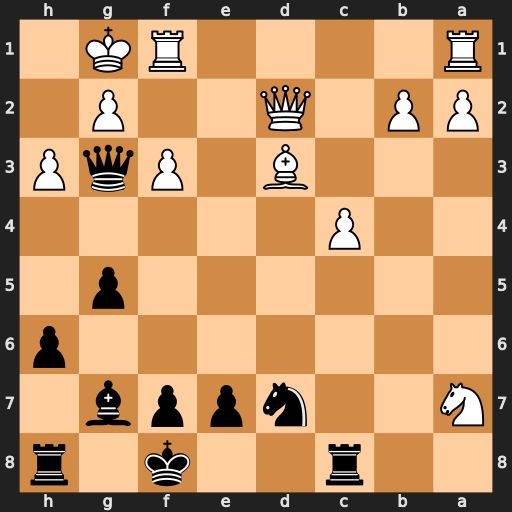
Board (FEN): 2r2k1r/N2nppb1/7p/6p1/2P5/3B1PqP/PP1Q2P1/R4RK1
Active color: b
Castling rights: -
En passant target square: -
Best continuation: Bd4+ Kh1 Bxa7